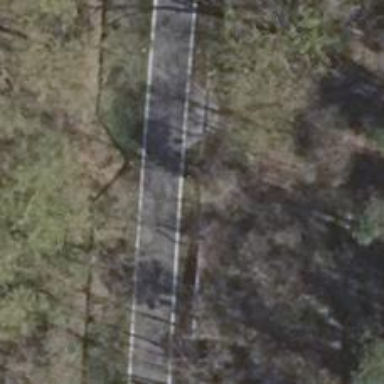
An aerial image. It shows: Dirt track road with grade3 tracktype.